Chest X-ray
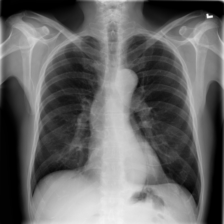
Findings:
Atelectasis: negative
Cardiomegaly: negative
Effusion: negative
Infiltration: negative
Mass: negative
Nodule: negative
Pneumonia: negative
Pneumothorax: negative
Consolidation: negative
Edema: negative
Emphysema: negative
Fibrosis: negative
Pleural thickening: negative
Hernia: negative